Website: apple
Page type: payment
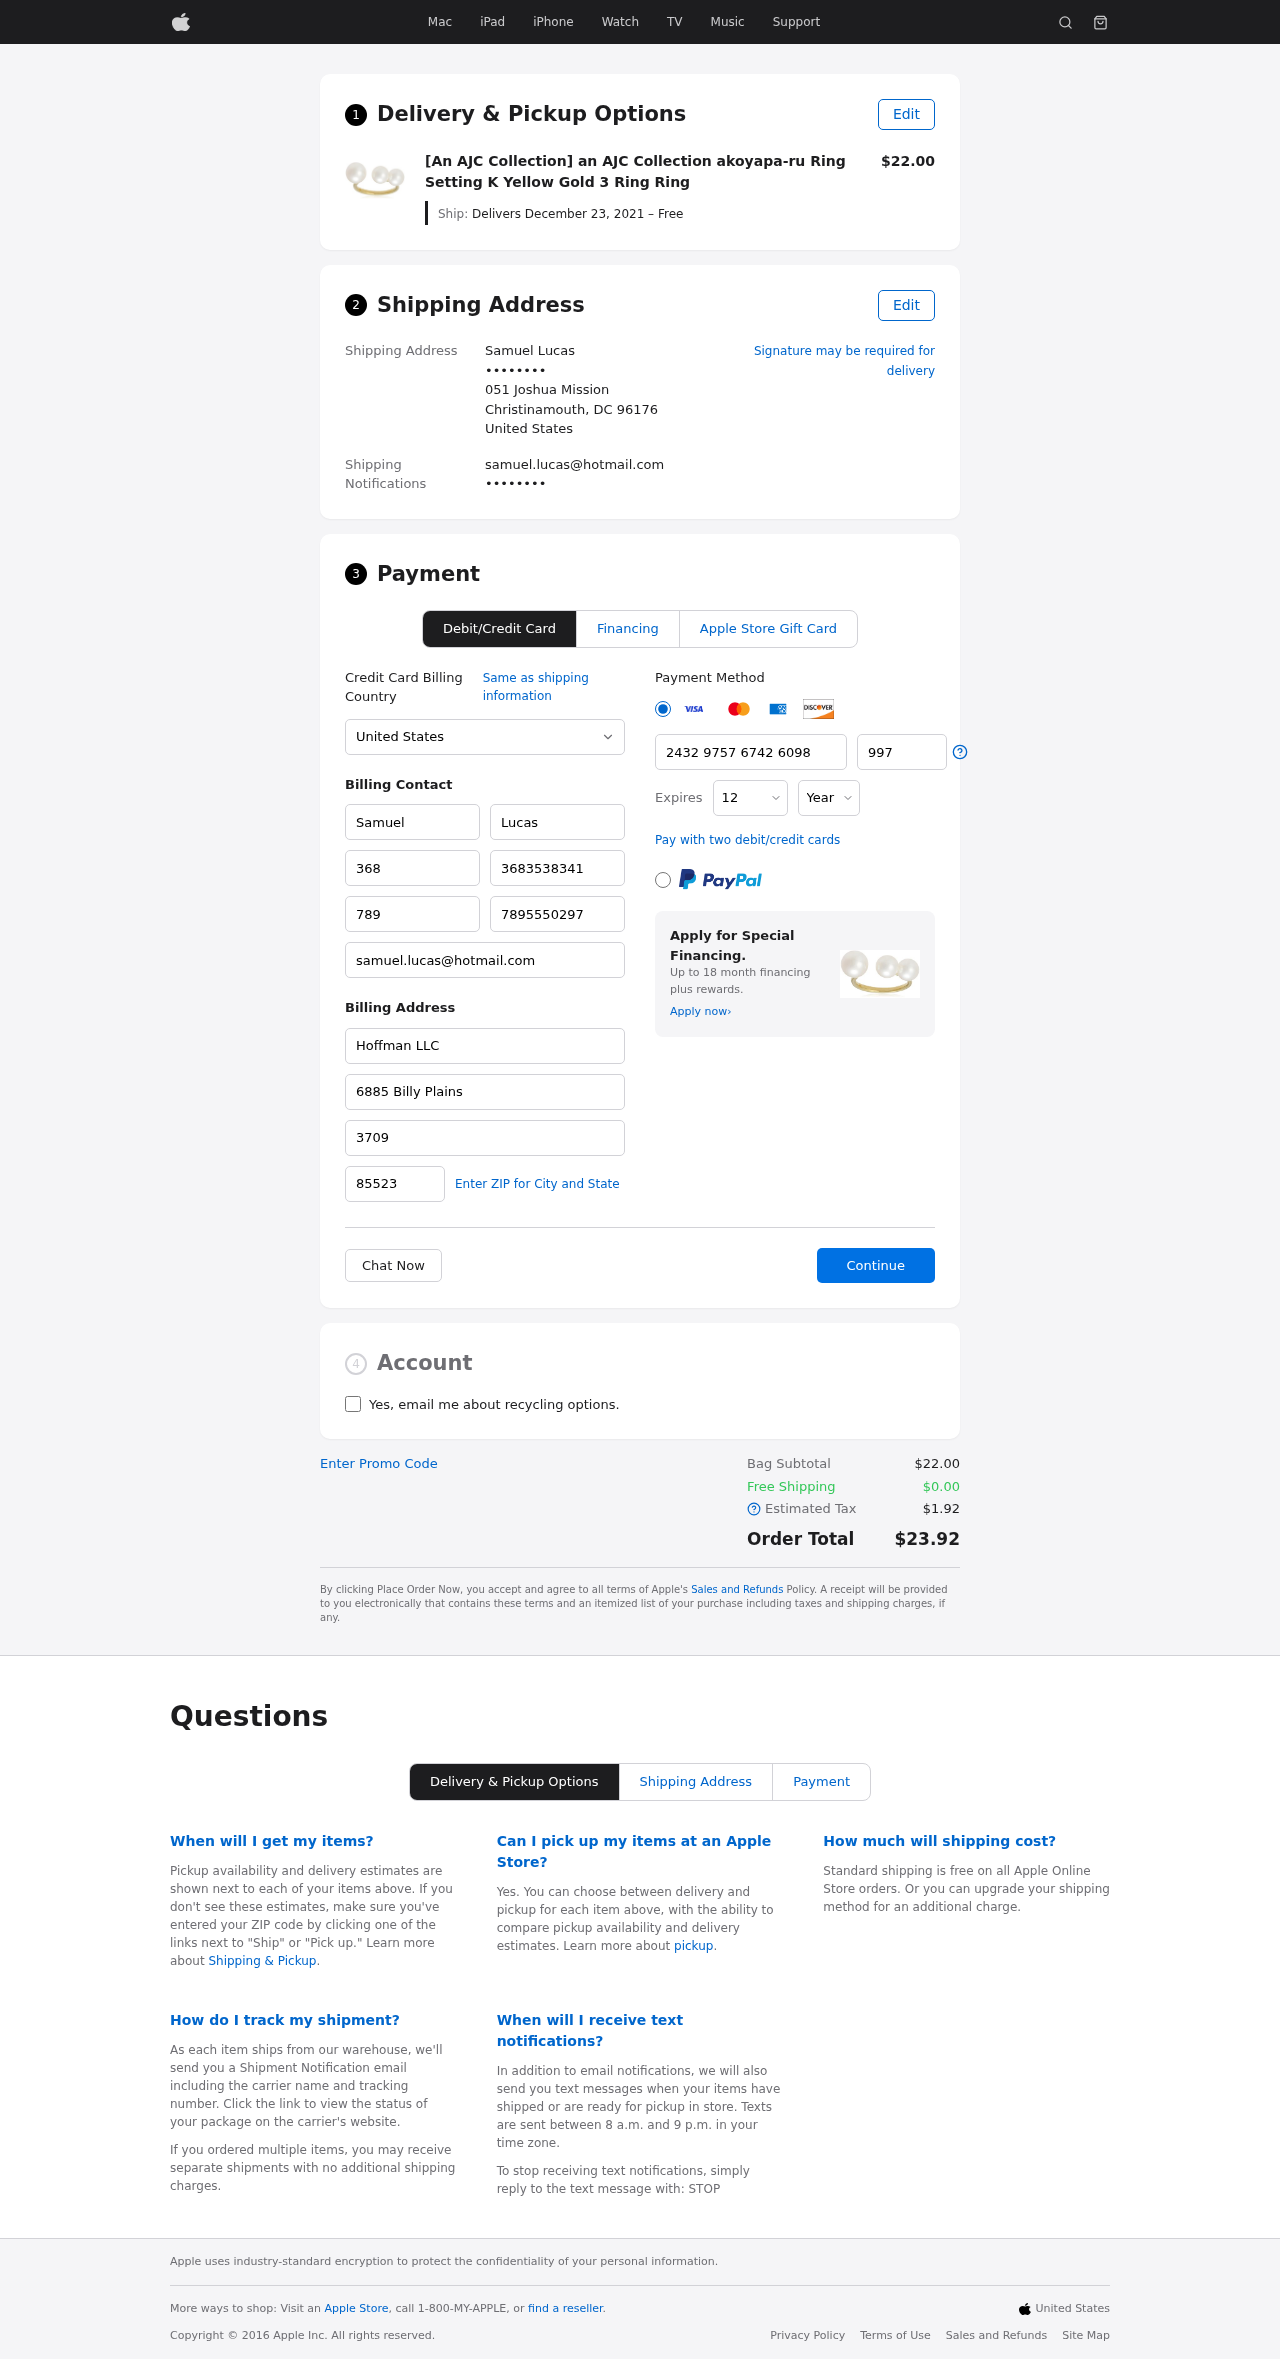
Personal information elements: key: PII_CARD_CVV
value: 997
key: PII_CARD_EXPIRY_MONTH
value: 12
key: PII_CARD_EXPIRY_YEAR
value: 28
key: PII_CARD_NUMBER
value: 2432 9757 6742 6098
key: PII_CITY_STATE_ZIP
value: Christinamouth, DC 96176
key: PII_COMPANY
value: Hoffman LLC
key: PII_COUNTRY
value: United States
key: PII_EMAIL
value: samuel.lucas@hotmail.com
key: PII_EMAIL2
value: samuel.lucas@hotmail.com
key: PII_FIRSTNAME
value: Samuel
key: PII_FULLNAME
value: Samuel Lucas
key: PII_LASTNAME
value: Lucas
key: PII_PHONE3
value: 3683538341
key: PII_PHONE_ALT
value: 7895550297
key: PII_PHONE_ALT_AREA
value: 789
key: PII_PHONE_AREA
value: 368
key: PII_POSTCODE2
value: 85523
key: PII_SECURITY_CODE
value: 3709
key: PII_STREET
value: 051 Joshua Mission
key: PII_STREET2
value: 6885 Billy Plains
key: PII_PHONE
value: ••••••••
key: PII_PHONE2
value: ••••••••
Product elements: key: PRODUCT1_NAME
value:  [An AJC Collection] an AJC Collection akoyapa-ru Ring Setting K Yellow Gold 3 Ring Ring
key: PRODUCT1_PRICE
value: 22
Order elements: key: ORDER_DELIVERY_DATE
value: Delivers December 23, 2021 – Free
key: ORDER_SUBTOTAL
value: $22.00
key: ORDER_SHIPPING_COST
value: $0.00
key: ORDER_TAX
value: $1.92
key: ORDER_TOTAL
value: $23.92